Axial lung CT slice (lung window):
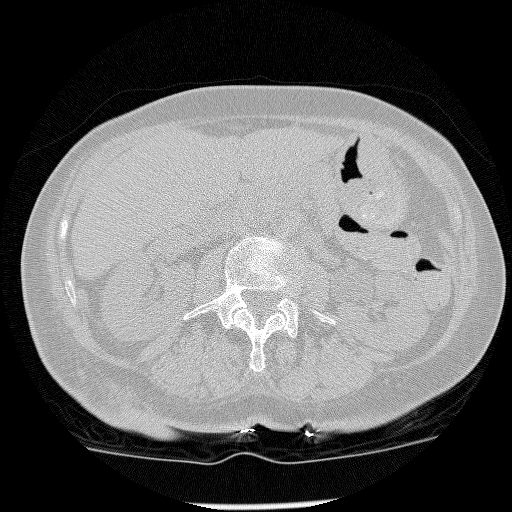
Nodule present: no